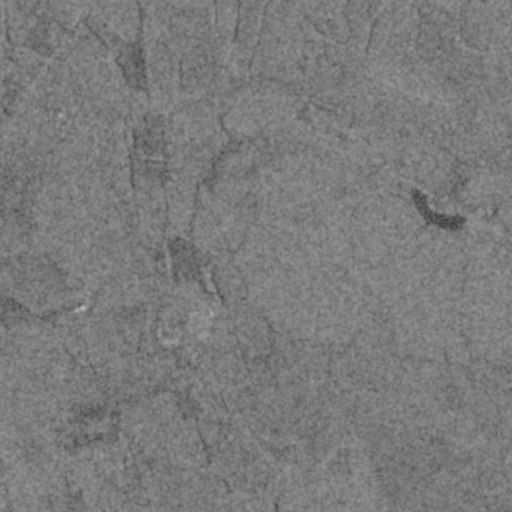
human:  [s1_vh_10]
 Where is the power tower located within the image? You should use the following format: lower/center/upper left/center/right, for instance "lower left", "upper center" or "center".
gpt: The power tower is located in the lower right of the image.
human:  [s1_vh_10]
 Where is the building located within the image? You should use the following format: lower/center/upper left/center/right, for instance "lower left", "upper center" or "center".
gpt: The building is located in the upper of the image.
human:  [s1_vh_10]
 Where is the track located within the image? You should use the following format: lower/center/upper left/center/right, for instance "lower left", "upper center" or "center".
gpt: There is no track in the image.

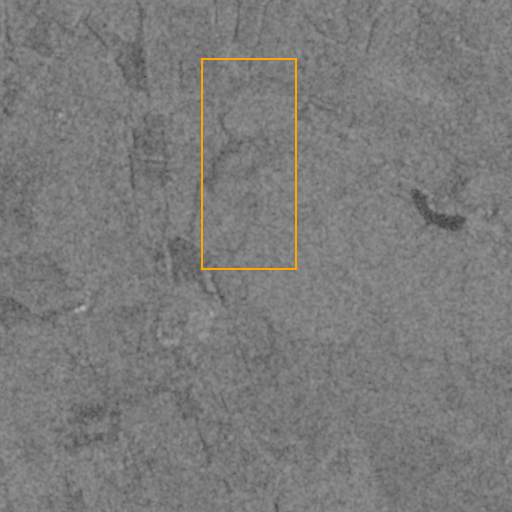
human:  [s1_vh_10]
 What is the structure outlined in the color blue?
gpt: There is no blue outline.
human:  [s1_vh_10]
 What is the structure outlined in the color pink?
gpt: There is no structure outlined in pink.